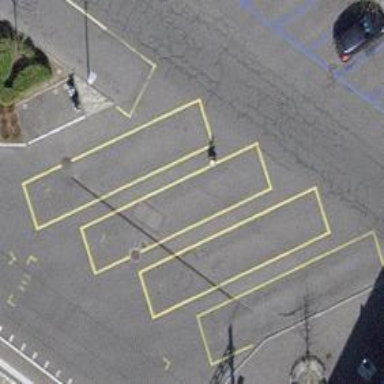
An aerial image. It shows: Bus stop with platform for public transport.